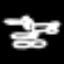
Label: fork